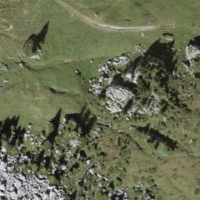
EUNIS habitat code: 26
Species observed at this site:
Bistorta officinalis